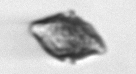
Label: Kryptoperidinium_triquetrum